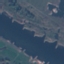
Land use / land cover class: River